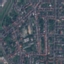
Label: Residential